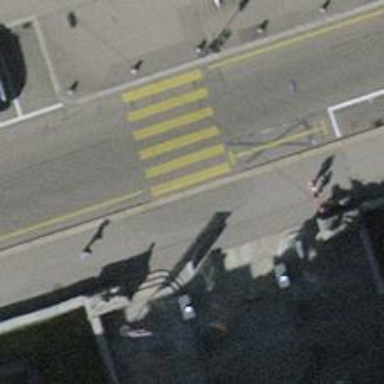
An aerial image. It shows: Kerb barrier.